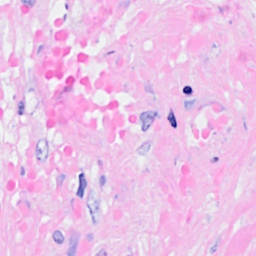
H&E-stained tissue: Breast